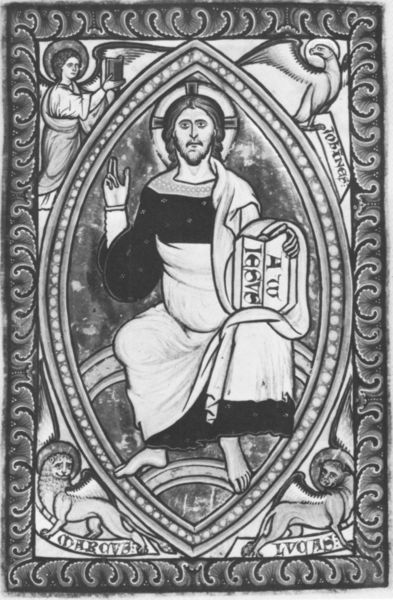
Titel: Westminster Psalter
Standort: Herstellungsort: Westminster (EU - GB); Herstellungsort: St. Albans (EU - GB)
Institution: London, British Library
Schlagwörter: adler, fuß, gemälde, hand, mann, vogel, weiß, fenster, finger, frau, kleid, mund, nase, schwarz, blick, tuch, bart, augen, bibel, johannes, mensch, rahmen, stehen, taube, bild, hände, vögel, gewand, haare, umrandung, engel, füße, schrift, rahmung, lehrer, thron, tafel, buch, kreuz, seite, schwarzweiß, heiligenschein, löwen, nimbus, christus, jesus, jüngstes gericht, wesen, mittelalter, segen, löwe, heilig, stier, symbole, regenbogen, markus, halo, kreuznimbus, mandorla, segensgestus, apostel, buchmalerei, evangelist, evangelium, evangelisten, evangeliar, matthäus, pantokrator, segensgeste, mandola, engeö, illumination, omega, alpha, löve, peace, anubis, 1000, chriostus, aw, evantelisten, lukas stier